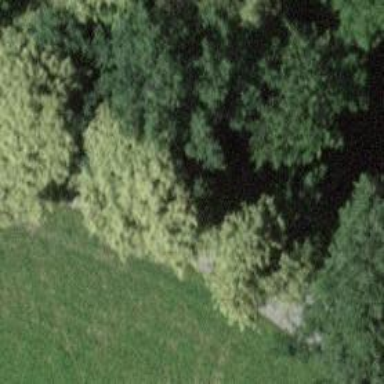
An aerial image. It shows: Well-maintained track road with grade 1 tracktype.